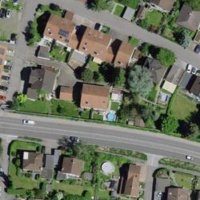
EUNIS habitat code: 54
Species observed at this site:
Teucrium scorodonia